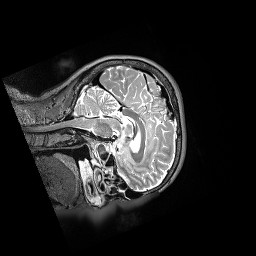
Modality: T2w
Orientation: sagittal
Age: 61
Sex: female